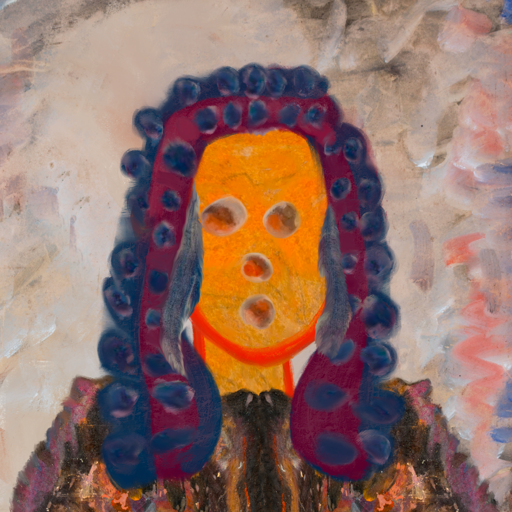
Background: Roy_Bahadur, Head And Neck Front: Sisters, Face Front: Rupkatha, Bust: Gypsy_Queen, Hair Front: Hill_Girl, Head Accessory: Blank, Second Necklace: Blank, Necklace: Blank, Baby: Blank